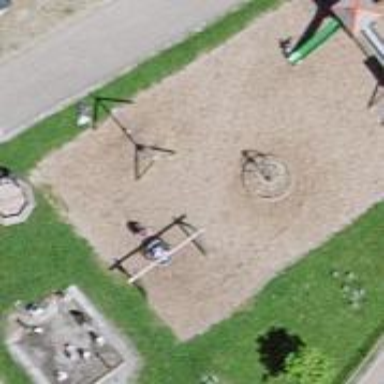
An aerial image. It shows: Playground with swings.